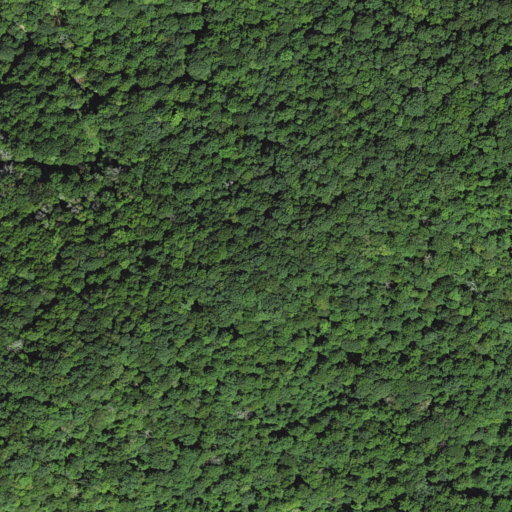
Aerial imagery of gap in North Carolina named Rattlesnake Gap containing deciduous forest and mixed forest